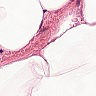
Metastatic tissue present: no